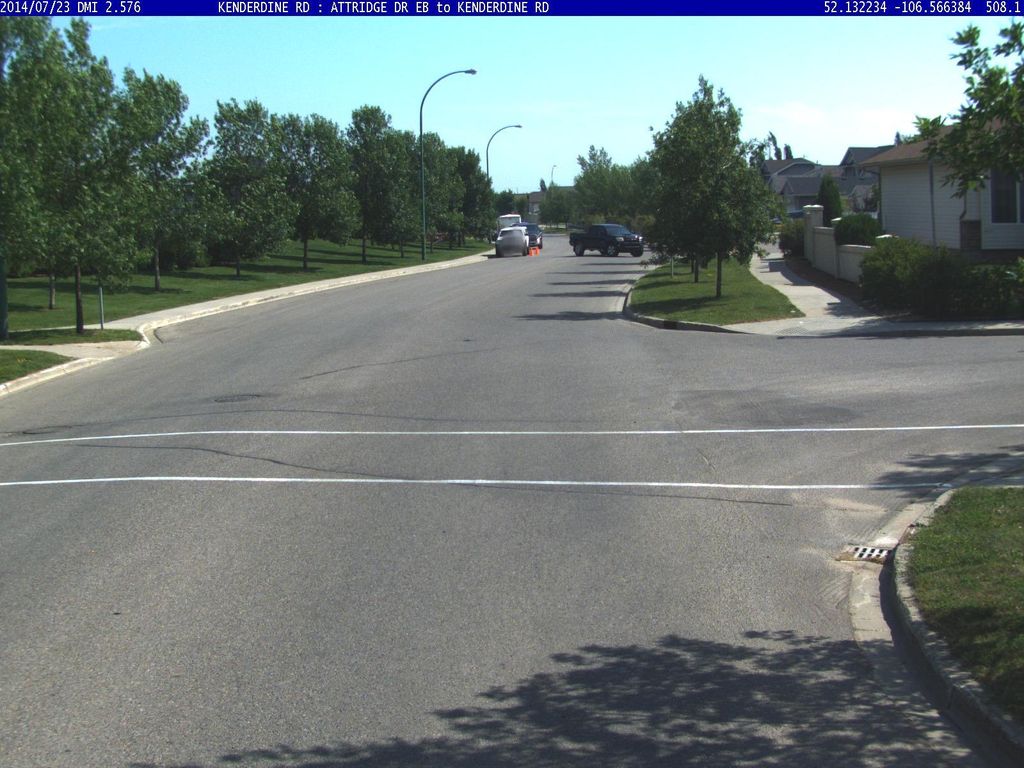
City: saskatoon